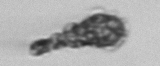
Label: Syracosphaera_pulchra